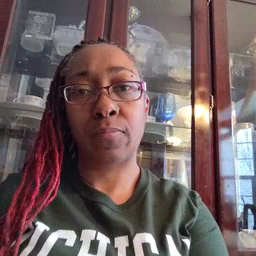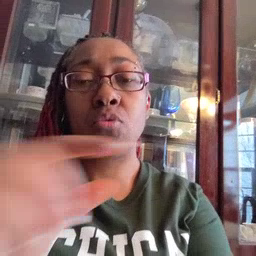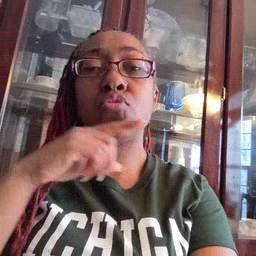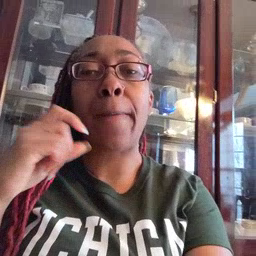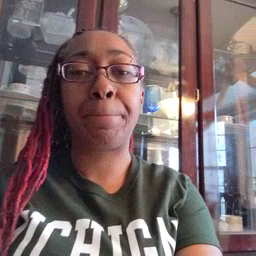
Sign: dry